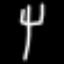
Label: fork